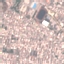
Label: Residential